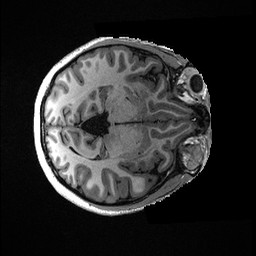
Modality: T1w
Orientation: axial
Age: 24
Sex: female
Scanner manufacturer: ge
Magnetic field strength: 3 T
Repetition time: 0.006952 s
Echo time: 0.00292 s